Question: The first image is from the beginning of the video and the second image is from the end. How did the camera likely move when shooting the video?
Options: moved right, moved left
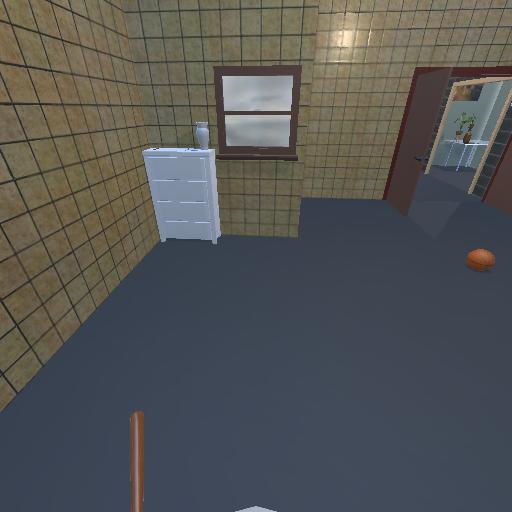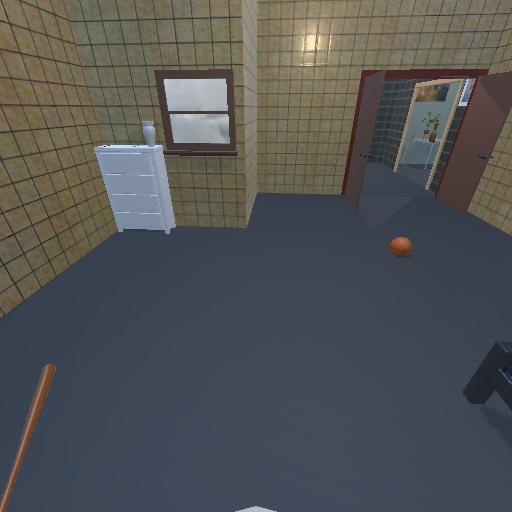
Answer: moved right